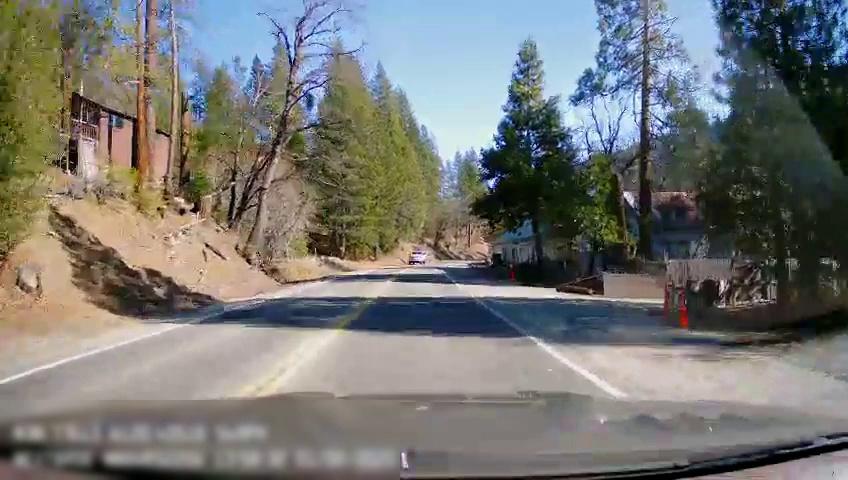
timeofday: Day
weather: Sunny
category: Drivable Space
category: Drivable Space
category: Vehicles | Truck
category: Lanes | Opposite Lane
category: Lanes | Current Lane
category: Lanes | Opposite Lane
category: Lanes | Current Lane